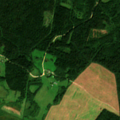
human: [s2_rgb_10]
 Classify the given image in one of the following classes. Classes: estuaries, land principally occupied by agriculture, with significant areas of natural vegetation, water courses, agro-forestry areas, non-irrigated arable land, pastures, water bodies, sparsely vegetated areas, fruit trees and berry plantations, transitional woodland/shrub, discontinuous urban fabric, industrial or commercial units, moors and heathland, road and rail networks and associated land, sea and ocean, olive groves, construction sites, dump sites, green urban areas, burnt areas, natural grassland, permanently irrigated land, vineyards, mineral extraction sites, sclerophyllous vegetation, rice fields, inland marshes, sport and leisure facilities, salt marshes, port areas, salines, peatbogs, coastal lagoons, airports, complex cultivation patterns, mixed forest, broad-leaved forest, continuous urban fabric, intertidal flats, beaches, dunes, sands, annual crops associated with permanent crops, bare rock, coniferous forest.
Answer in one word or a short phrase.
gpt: pastures, land principally occupied by agriculture, with significant areas of natural vegetation, mixed forest